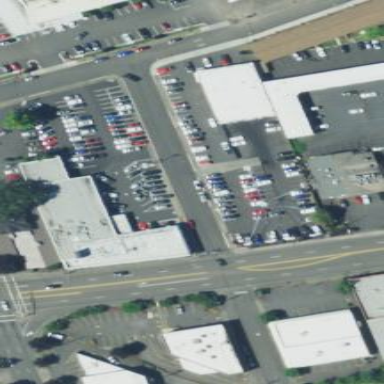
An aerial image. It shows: Building housing car shop.